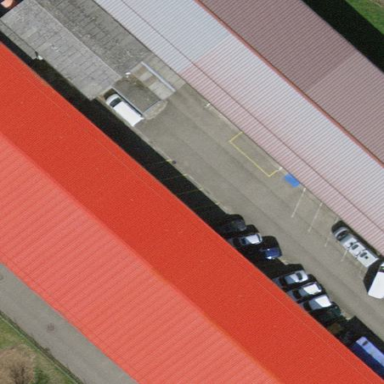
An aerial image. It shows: Warehouse.